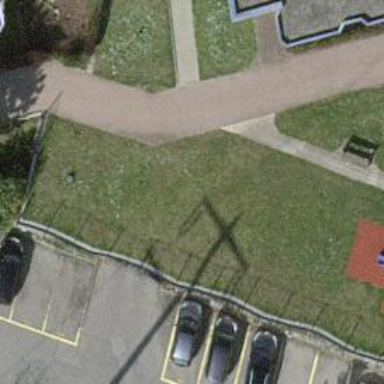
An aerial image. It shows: Path made of paving stones.